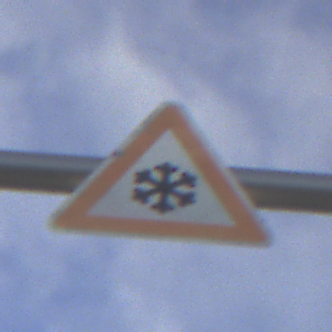
Verkehrszeichen: SchneeOderEisglaette
Umgebung: Outdoor, Nature
Tageszeit: SunriseSunset
Wetter: PartlyCloudy
Licht: Natural
Jahreszeit: NotSpecified
Kontrast: HighContrast